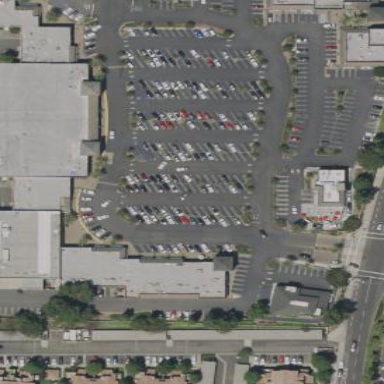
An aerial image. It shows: Retail area.